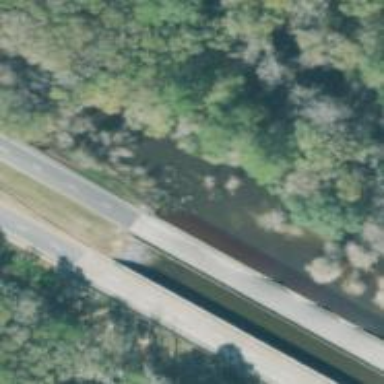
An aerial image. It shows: Bridge on trunk highway which is also expressway with dual carriageway.